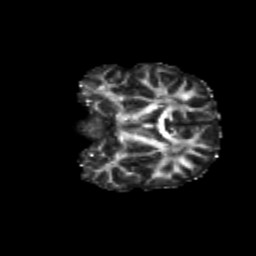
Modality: FA
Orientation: coronal
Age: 10
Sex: female
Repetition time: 9.512 s
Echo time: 0.089 s